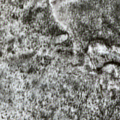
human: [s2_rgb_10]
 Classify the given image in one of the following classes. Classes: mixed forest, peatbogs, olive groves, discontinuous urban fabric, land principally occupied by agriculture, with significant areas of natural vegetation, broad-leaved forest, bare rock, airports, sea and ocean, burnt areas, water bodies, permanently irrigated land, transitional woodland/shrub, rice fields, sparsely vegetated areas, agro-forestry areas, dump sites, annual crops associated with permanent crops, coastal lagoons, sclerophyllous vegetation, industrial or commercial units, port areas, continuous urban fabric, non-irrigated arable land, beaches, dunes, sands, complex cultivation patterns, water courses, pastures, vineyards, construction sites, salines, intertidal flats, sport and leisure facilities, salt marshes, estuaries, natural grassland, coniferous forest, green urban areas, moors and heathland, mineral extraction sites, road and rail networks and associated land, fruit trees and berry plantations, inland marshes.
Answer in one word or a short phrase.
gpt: coniferous forest, mixed forest